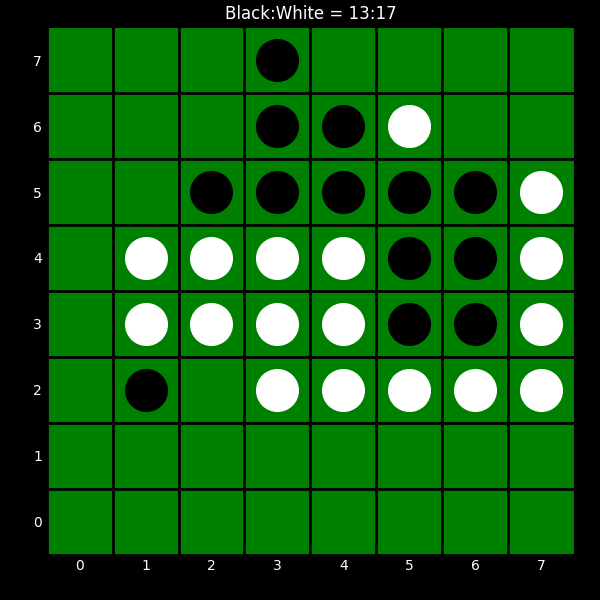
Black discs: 13
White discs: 17